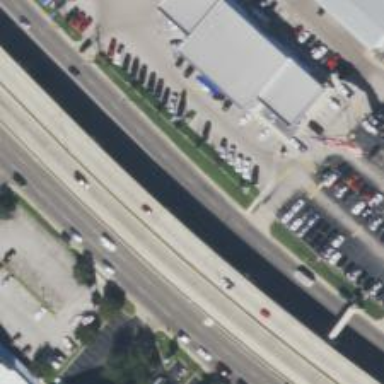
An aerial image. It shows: Asphalt frontage road connected to primary highway.